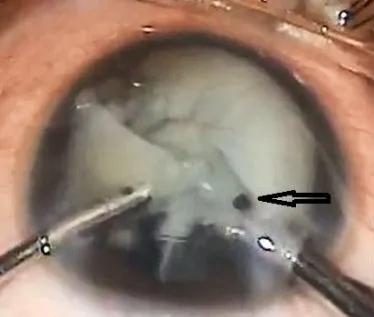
Intralenticular metallic foreign body removed with hand held magnet.
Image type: medical_photograph (other_medical_photograph)